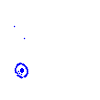
Particle: pion